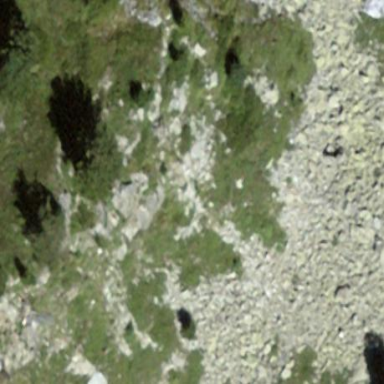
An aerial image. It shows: Natural scree.